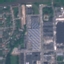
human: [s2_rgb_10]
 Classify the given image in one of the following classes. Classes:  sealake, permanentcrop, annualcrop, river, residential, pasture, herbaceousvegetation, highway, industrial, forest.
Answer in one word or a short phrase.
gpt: Industrial